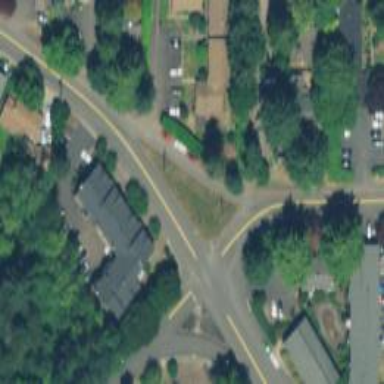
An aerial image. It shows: Tertiary road with sidewalk on the left.